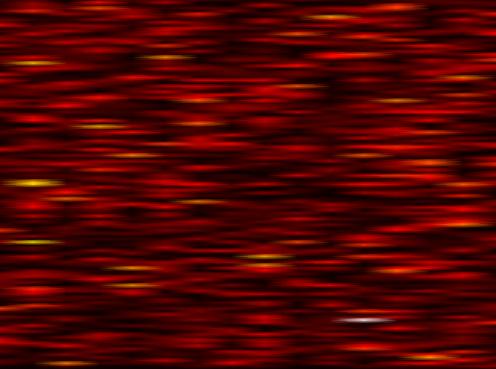
Label: WOLA